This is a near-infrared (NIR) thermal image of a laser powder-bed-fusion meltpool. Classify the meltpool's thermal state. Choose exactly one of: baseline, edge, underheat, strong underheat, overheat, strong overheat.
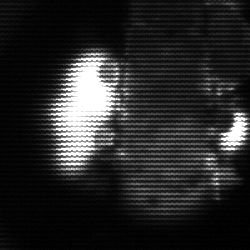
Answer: strong underheat